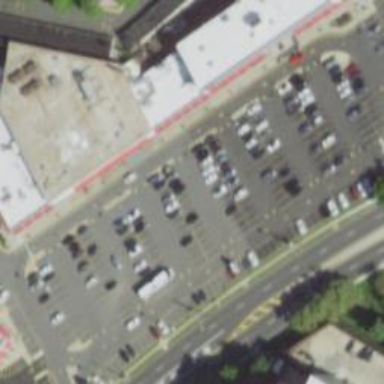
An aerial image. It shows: Supermarket.